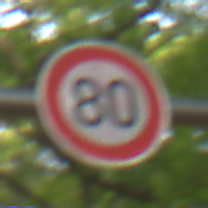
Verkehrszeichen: Geschwindigkeit80
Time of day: MorningAfternoon
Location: Outdoor (RoadRail)
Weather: Clear
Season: NotSpecified
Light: Natural